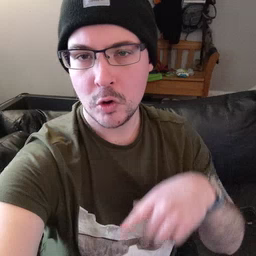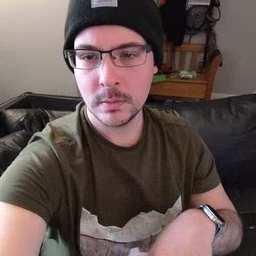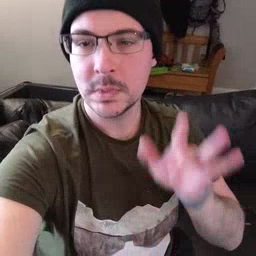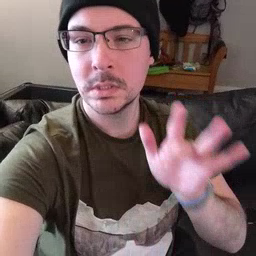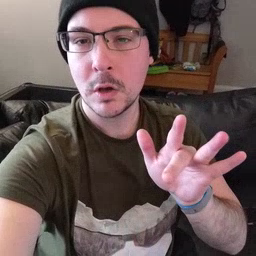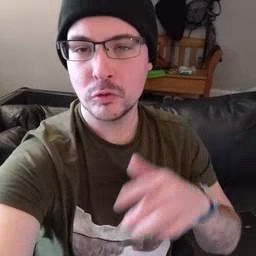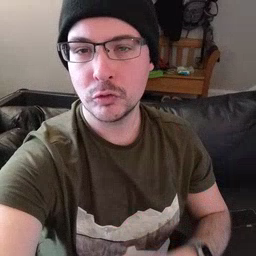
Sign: touch